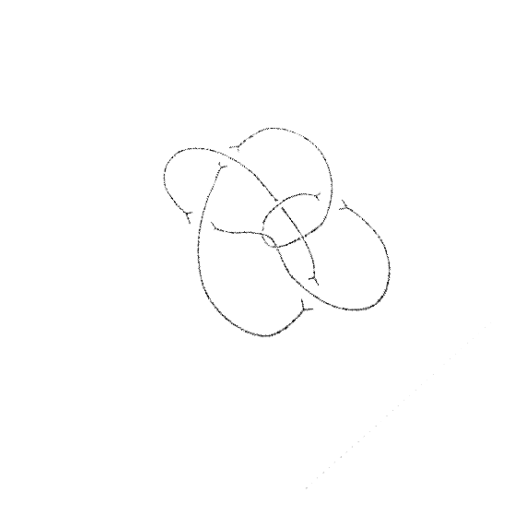
Crossing number: 8